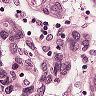
Metastatic tissue present: yes